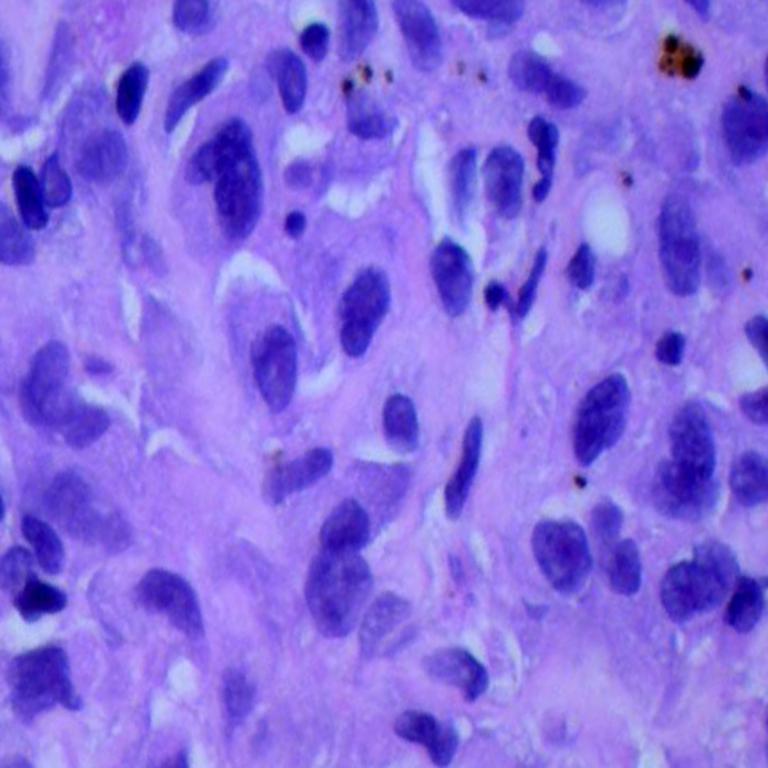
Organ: lung
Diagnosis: adenocarcinomas